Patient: sex F, age 33
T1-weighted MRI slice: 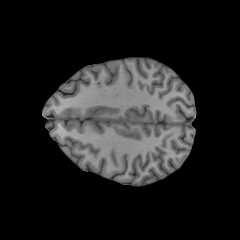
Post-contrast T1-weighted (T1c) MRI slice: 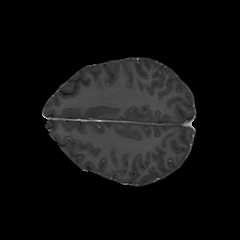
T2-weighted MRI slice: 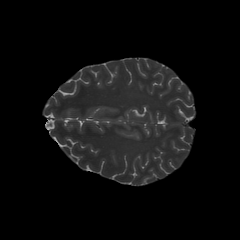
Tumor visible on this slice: no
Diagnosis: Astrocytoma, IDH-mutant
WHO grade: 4